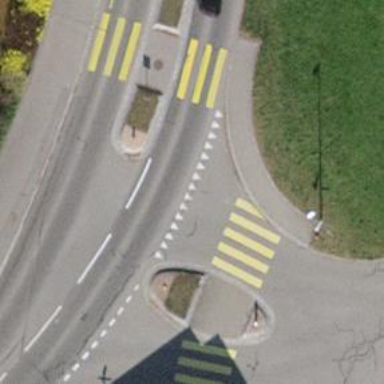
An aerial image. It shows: Footway with uncontrolled crossing that includes crossing island.